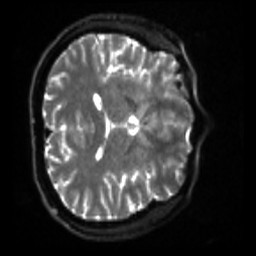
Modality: sbref
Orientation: axial
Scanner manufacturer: siemens
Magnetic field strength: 3 T
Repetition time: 4 s
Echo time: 0.0594 s